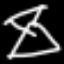
Label: hourglass